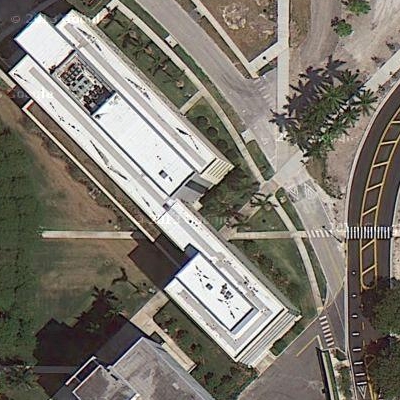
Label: Industry